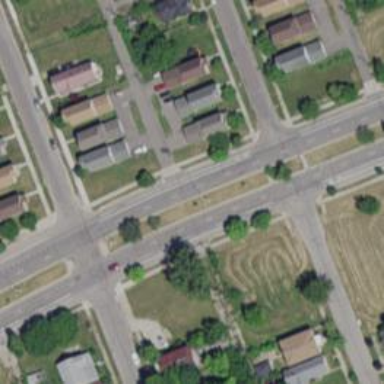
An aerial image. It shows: Alley classified as service road.